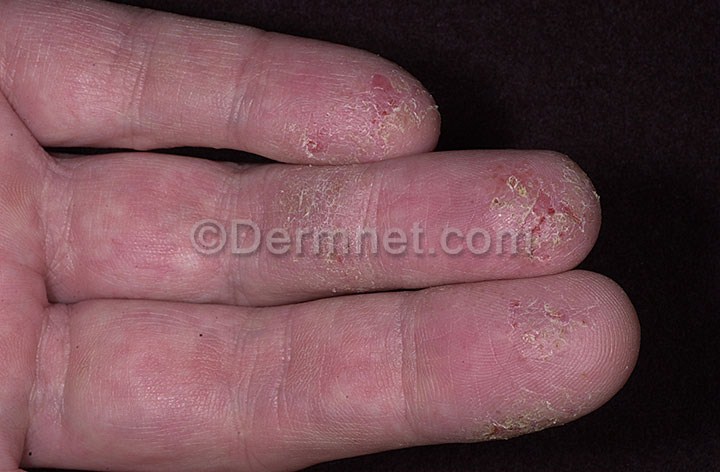
Disease: Eczema Photos